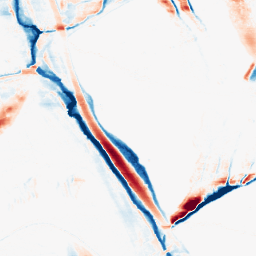
Category: morphological
Decomposition family: morphological_ellipse
Decomposition parameters: operation: average
width: 5
height: 30
Upsampling method: bilinear
Upsampling parameters: scale: 8
Upsampling scale: 8